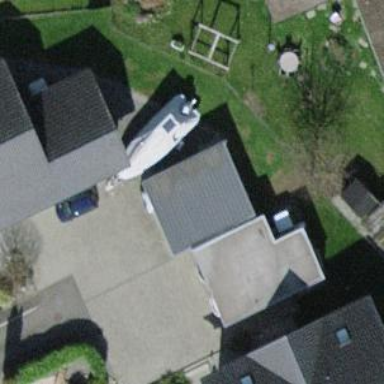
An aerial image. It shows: Carport structure.